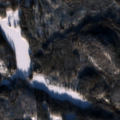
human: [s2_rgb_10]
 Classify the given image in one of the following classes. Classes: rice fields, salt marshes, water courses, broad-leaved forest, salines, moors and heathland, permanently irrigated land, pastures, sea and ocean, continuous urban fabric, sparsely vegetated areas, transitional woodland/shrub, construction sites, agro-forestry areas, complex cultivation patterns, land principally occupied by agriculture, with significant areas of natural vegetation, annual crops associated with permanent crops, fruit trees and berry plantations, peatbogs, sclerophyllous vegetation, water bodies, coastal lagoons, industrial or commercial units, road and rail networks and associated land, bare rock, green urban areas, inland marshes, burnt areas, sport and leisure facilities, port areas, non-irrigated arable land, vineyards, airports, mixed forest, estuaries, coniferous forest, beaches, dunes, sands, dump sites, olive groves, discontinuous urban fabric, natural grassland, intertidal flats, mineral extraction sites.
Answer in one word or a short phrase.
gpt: coniferous forest, mixed forest, transitional woodland/shrub